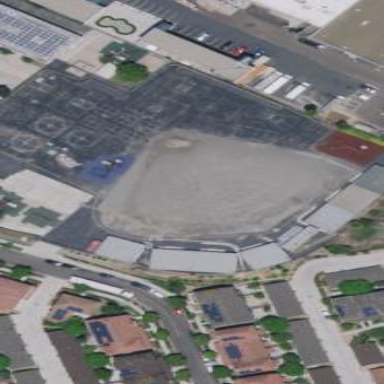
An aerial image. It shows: Dirt baseball pitch for leisure and sports.